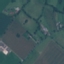
Label: Pasture